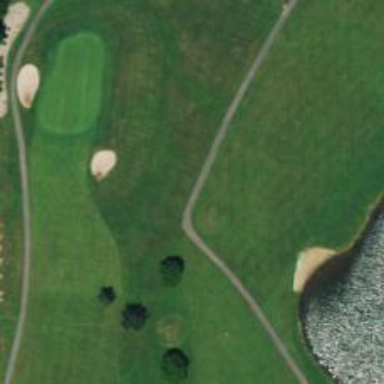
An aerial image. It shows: Path for both road and golf.